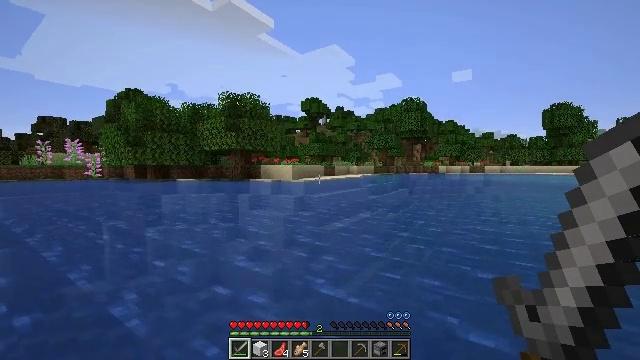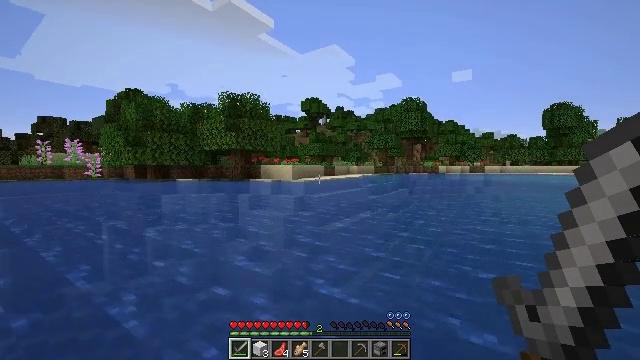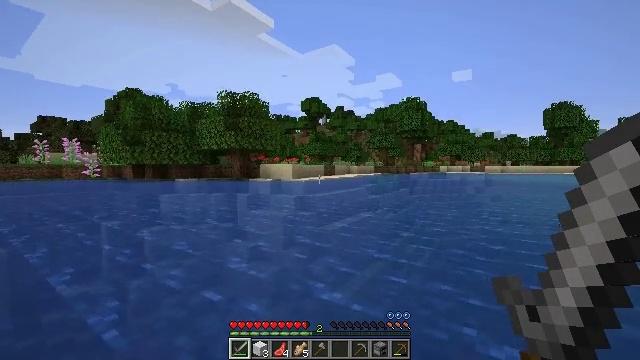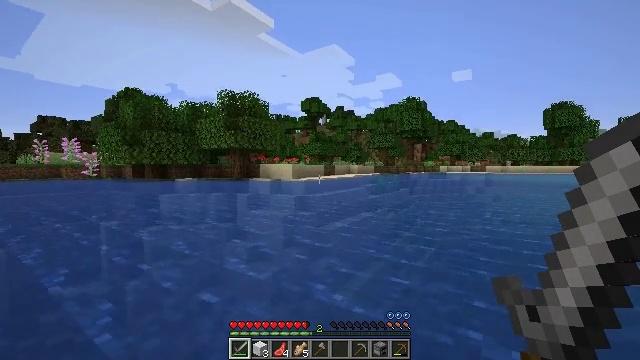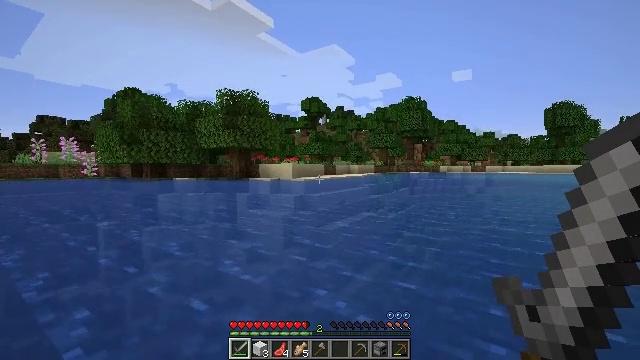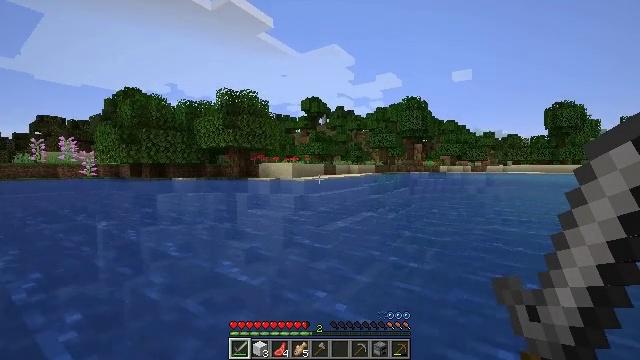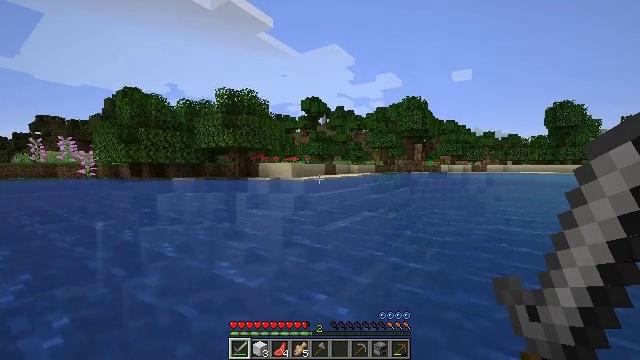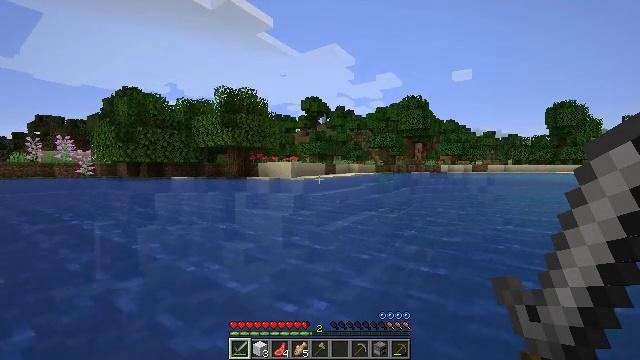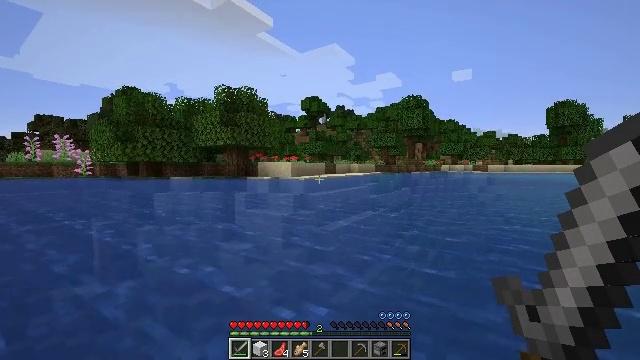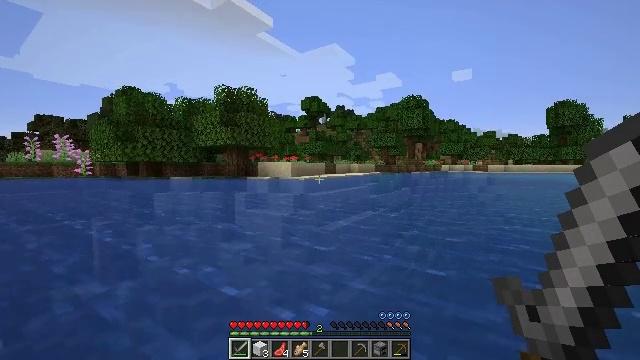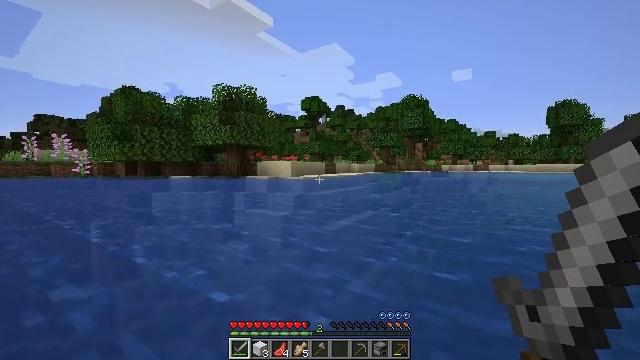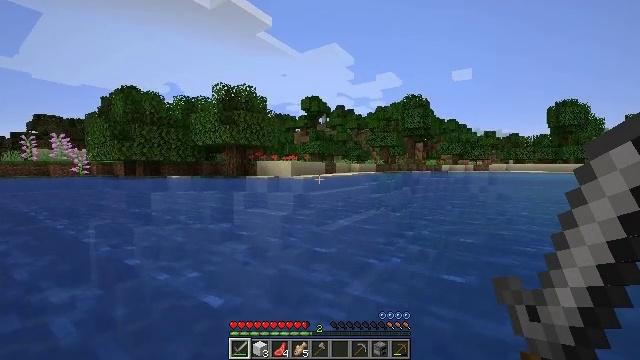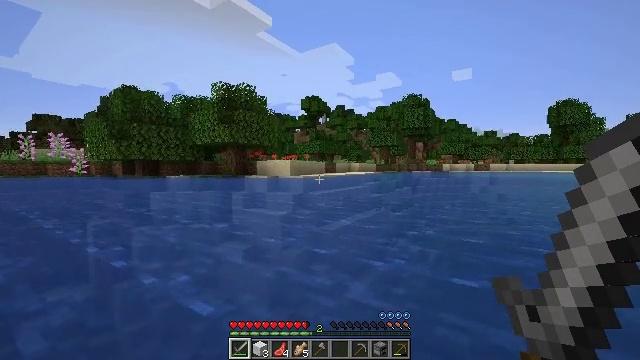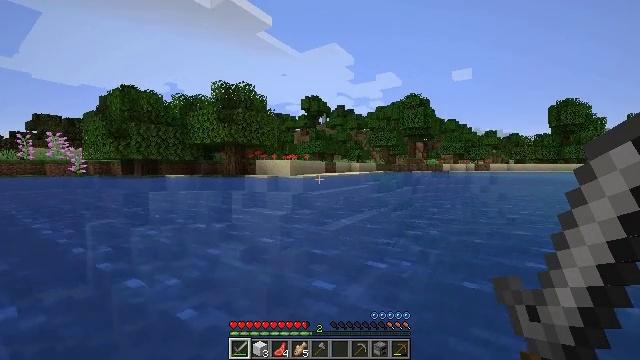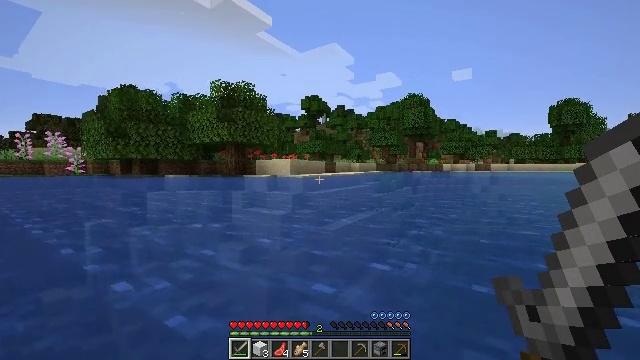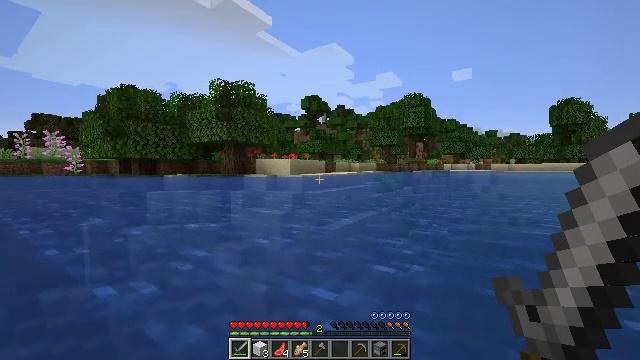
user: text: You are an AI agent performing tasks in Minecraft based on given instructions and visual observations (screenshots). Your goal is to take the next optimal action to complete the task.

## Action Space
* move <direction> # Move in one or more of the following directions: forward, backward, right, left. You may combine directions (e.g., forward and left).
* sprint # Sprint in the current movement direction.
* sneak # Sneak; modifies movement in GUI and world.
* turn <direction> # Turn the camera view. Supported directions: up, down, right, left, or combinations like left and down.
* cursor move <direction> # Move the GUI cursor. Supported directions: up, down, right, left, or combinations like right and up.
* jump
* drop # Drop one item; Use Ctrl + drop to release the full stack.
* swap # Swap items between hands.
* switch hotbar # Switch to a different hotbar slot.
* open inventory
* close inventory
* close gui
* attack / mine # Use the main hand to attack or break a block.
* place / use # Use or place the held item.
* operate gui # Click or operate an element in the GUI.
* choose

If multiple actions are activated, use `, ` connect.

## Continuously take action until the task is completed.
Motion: motion action
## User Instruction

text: Catch and defeat a cod.
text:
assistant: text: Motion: move forward
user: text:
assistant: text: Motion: move forward
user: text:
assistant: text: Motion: move forward
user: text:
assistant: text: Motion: move forward
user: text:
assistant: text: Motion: move forward
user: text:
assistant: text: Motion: move forward
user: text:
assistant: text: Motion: move forward
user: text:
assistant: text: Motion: move forward
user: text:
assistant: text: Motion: move forward
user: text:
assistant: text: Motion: move forward
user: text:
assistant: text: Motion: move forward
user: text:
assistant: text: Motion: move forward
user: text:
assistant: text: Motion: move forward
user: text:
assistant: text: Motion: move forward
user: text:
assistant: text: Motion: move forward
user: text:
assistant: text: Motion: move forward
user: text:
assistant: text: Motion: move forward
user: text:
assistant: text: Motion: move forward
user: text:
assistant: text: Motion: move forward
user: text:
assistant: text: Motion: move forward
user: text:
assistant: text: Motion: move forward
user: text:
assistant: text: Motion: move forward
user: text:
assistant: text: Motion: move forward
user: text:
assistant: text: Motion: move forward
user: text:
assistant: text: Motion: move forward
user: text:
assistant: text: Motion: move forward
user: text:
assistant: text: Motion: move forward
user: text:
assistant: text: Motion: move forward
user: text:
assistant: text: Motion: move forward
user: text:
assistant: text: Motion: move forward